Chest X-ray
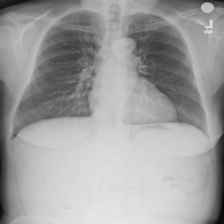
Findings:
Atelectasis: negative
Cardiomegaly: negative
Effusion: negative
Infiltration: negative
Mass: negative
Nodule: negative
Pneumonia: negative
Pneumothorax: negative
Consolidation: negative
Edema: negative
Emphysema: negative
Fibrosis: negative
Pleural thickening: negative
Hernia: negative